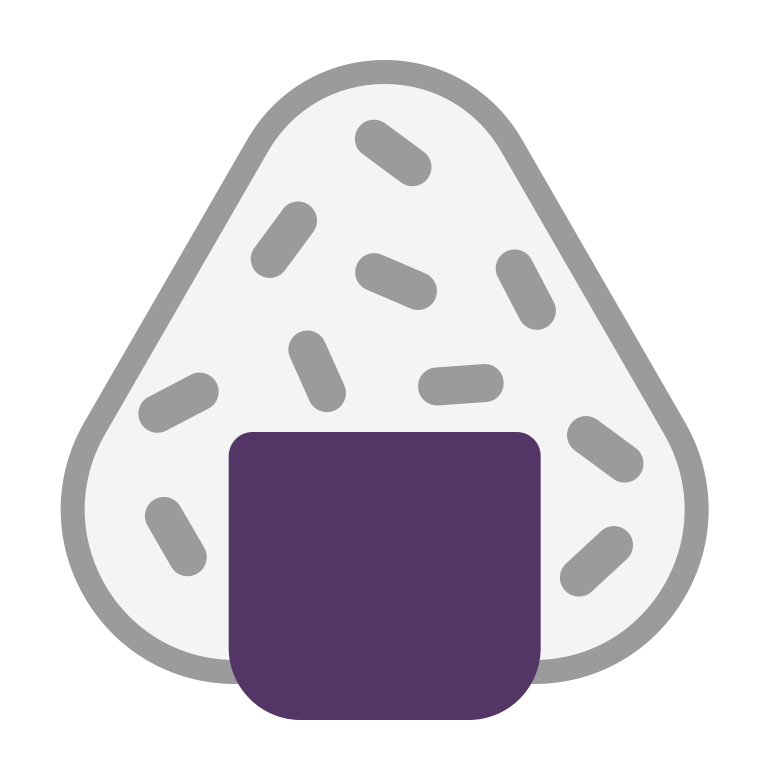
rice ball flat